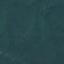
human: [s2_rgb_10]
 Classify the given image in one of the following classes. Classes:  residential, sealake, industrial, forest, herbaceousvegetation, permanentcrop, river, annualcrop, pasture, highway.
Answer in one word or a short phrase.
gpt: Forest